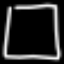
Label: square